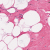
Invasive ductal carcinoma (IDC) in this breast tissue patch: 0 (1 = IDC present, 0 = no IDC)